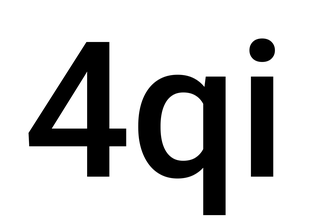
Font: Roboto_Medium